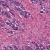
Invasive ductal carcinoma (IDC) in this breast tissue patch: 1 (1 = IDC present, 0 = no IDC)